Question: I couldn't find any other questions asking the same thing, though that may be a problem with my search phrasing.
I'm trying to figure out how to find the largest width of all elements contained inside of a container div with a fixed width. So, in the image below, the black box is the container div with a fixed width. The red box represents the contents of the container div, which are subject to change. I want to find the width of the red box, using only the black box in js.

Here is a jsfiddle with what I've been working on/trying:
<URL>
the current jquery functions I've tried, with no success:
'''
.width();
.innerWidth();
.outerWidth();
.scrollLeft();
'''
Note: I do not know ANYTHING about the contents of this container. They could be any html element or mix of html elements, from divs to imgs to iframes. I could put a "red box" without a fixed width surrounding them. Overflow of the black box will be hidden.
Update: There could be any number of children in the container. Like this: <URL>
Update 2: I'm going to run benchmark speed tests on all of the answers to see which one is the fastest, and select one after that. Thanks for all your input!
Benchmarks:
I generated 1000 divs with a random width of inbetween 0 and 100, recorded the Date().getTime(), did the test, then recorded time again. Here are the results:
~2418 avg. milliseconds with the for loop for length. I might have messed this one up somehow?
'''
for (var i = 1; i <= count; i++){
var q = $("#box :nth-child(" + i + ")").width();
if(q > box){
box = q;
}
}
'''
~34.4 avg. ms for the .each loop.
~22.4 avg. ms for the .map function. (Chosen answer.)
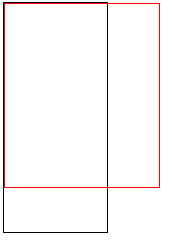
Answer: If you need all nested elements can search with '*' selector which will return all descendent elements:
'''
var widthArray=$('#box *').map(function(){
return $(this).outerWidth();
}).get();
var maxWIdth= Math.max.apply(Math, widthArray);
'''
For just children:
'''
var widthArray=$('#box').children().map(function(){....
'''